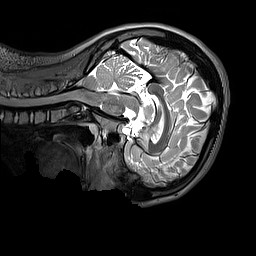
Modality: T2w
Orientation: sagittal
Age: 13
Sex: female
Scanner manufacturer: siemens
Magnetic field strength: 3 T
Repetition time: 3.2 s
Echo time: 0.408 s